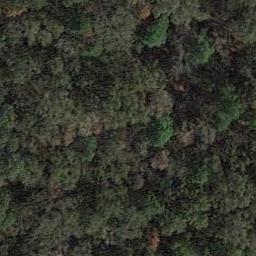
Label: forest